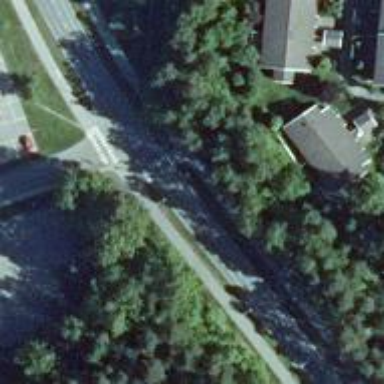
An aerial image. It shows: Uncontrolled crossing on the road.